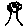
Label: tree